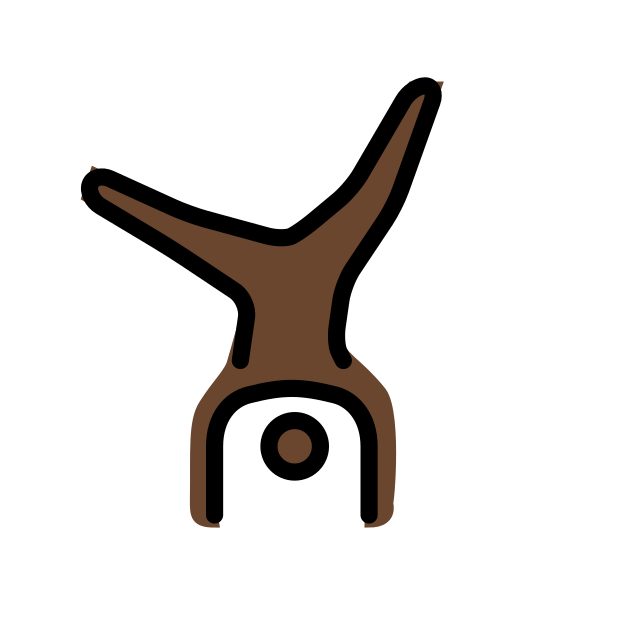
person cartwheeling: dark skin tone